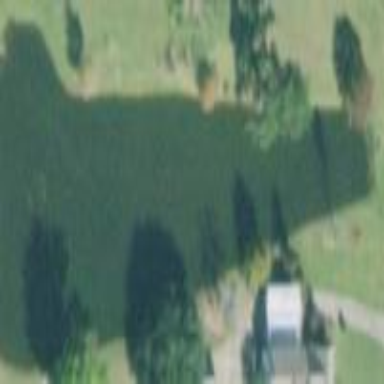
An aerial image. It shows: Beautiful lake surrounded by nature.